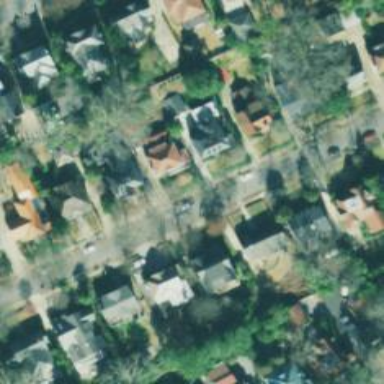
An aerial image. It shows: Neighborhood.